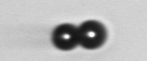
Label: bead